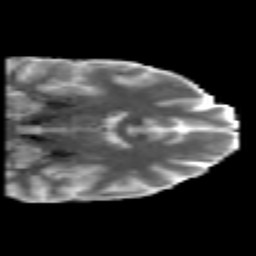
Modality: MD
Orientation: coronal
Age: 32
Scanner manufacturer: philips
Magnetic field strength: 3 T
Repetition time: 8.6 s
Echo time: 0.127 s